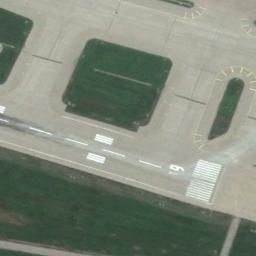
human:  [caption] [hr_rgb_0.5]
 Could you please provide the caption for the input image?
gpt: The runway has a threshold marking and two touchdown zone markings and the designation marking is 19 .

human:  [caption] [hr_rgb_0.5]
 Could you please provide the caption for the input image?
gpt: The runway is on the grass .

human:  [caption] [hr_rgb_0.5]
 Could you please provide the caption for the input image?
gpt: The runway is surrounded by grass .

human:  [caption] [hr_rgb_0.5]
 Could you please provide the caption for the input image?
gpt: Next to many complex staggered runways is a large green lawn with white '9's and short-line signs on the runway .

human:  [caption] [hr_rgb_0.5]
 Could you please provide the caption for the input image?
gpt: There are some green lawns beside the runway .